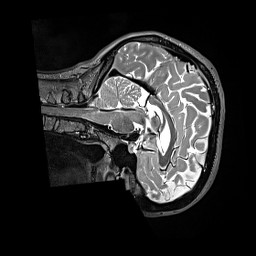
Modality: T2w
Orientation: sagittal
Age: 43
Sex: female
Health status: ill
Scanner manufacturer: siemens
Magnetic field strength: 3 T
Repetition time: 3.2 s
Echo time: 0.564 s